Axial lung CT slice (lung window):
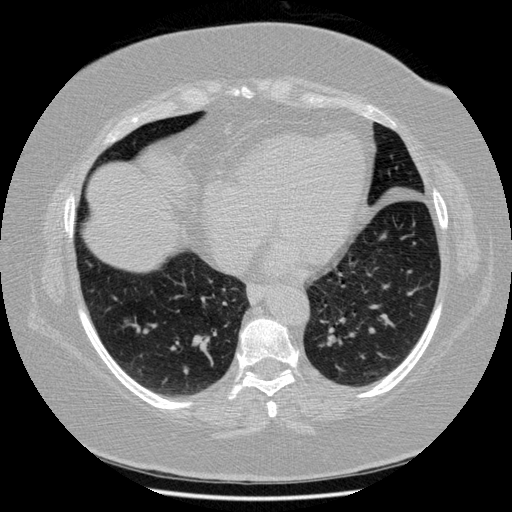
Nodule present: no